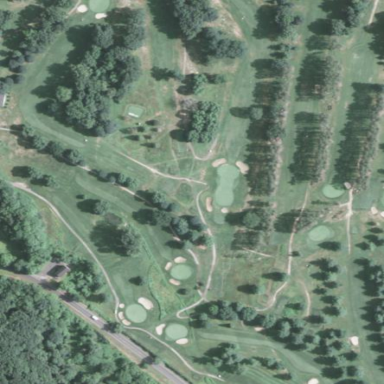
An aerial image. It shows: Golf course surrounded by greenery.